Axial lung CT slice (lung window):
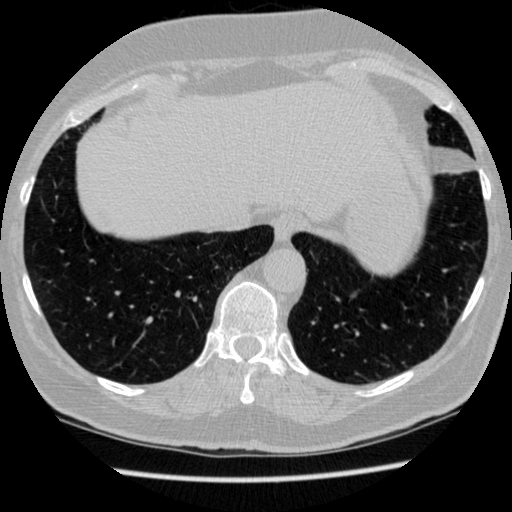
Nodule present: no